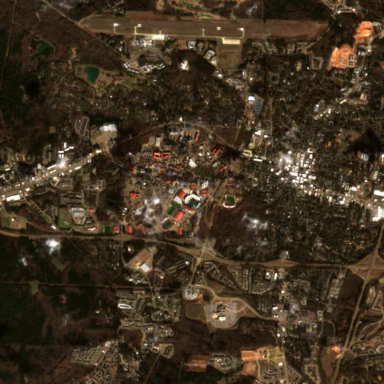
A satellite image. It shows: University.